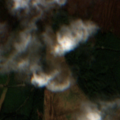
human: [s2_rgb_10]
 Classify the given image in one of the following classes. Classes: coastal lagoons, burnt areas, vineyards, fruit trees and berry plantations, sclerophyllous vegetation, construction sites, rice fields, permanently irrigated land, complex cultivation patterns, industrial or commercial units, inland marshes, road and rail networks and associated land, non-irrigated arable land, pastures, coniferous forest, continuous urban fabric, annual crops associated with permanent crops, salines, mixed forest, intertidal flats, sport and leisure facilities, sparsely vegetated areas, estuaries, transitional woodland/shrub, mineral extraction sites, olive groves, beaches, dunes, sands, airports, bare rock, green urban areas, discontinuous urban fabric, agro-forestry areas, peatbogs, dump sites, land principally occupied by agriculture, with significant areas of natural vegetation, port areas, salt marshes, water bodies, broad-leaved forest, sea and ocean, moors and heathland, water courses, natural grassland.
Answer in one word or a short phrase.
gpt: coniferous forest, moors and heathland, transitional woodland/shrub, peatbogs